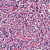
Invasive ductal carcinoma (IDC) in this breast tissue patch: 1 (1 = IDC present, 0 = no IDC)